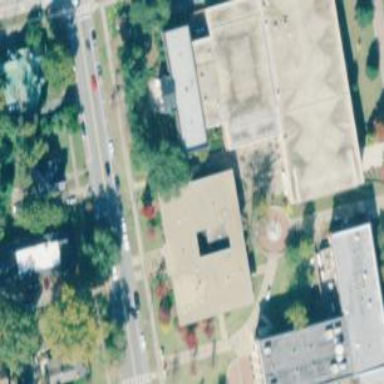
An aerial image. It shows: University building.